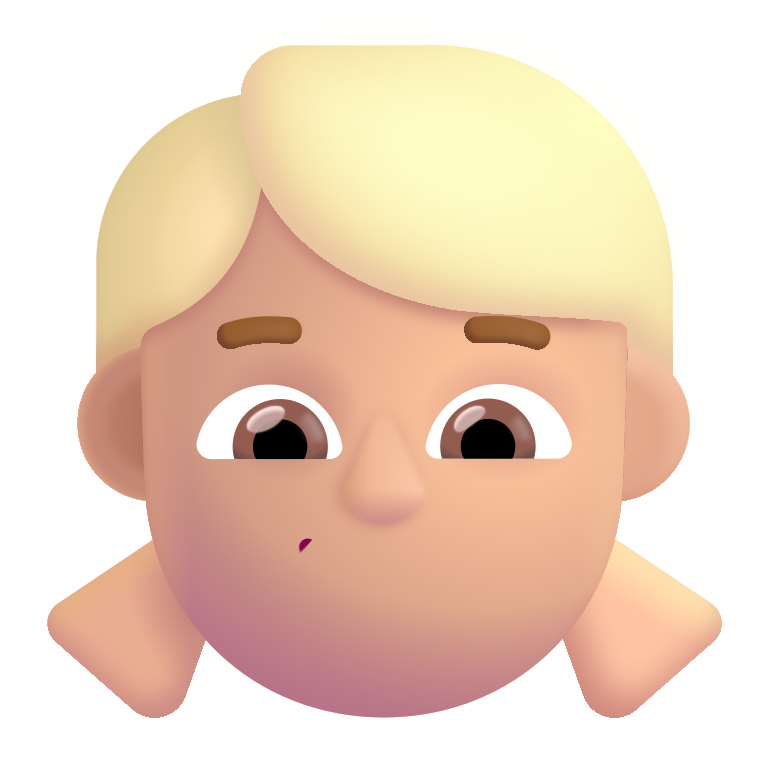
girl color  light